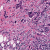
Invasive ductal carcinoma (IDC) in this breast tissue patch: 1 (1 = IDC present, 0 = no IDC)